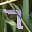
Label: 7